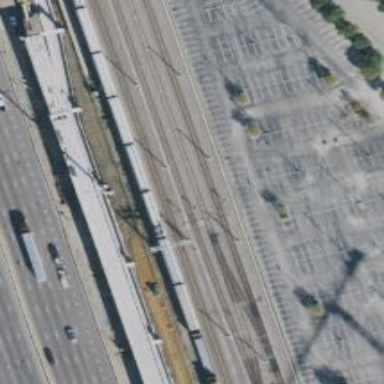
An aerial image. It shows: Light rail railway line.